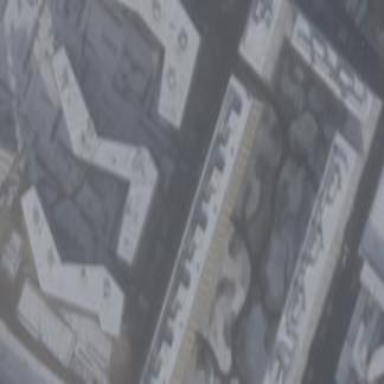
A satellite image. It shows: Gray apartments building with rooftop.